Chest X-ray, PA view. Patient: 32 years old, sex M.
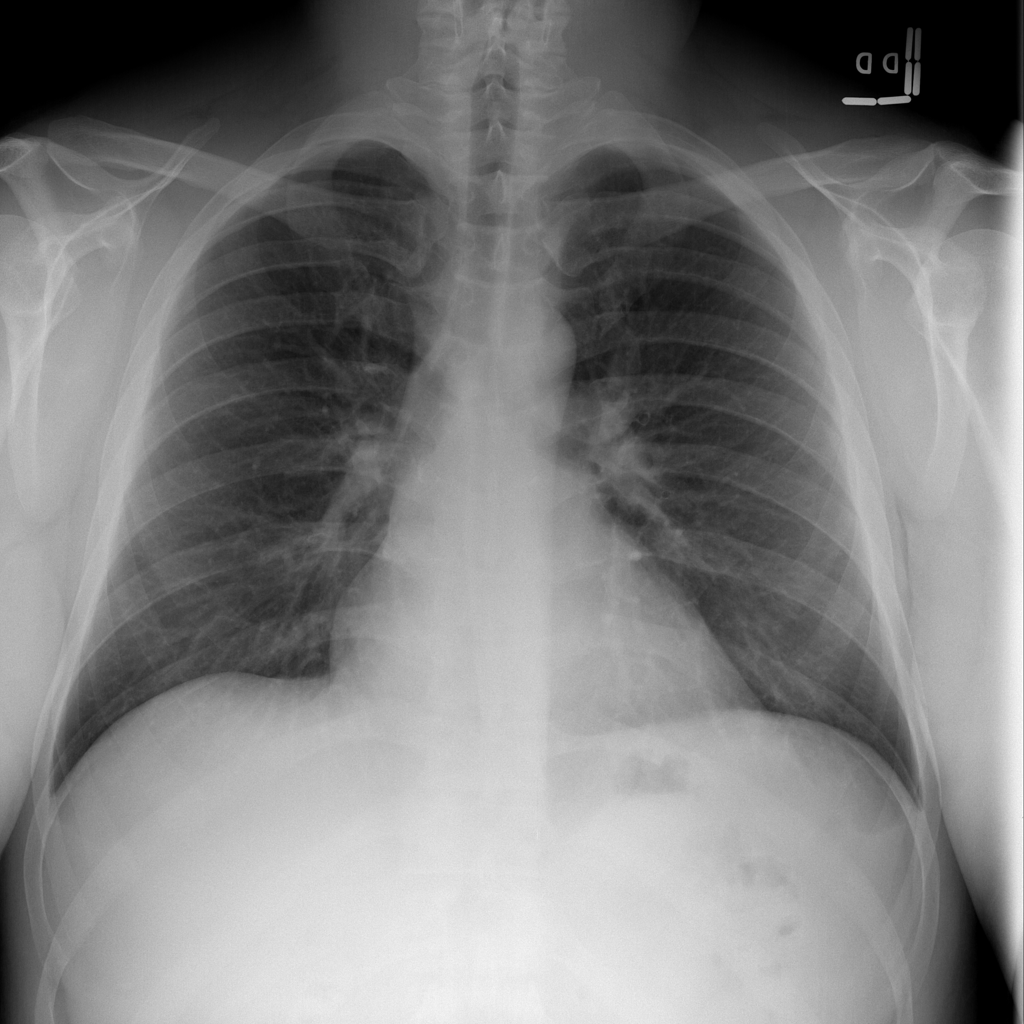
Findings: No Finding